Question: I have registered and uploaded my receiver.html file (receiver app) and registered it hence I have got an app ID from Google. So when I tried to cast same app, It shows me error on TV is
I tried to debug through it, So I opened Chrome-Cast in debug mode and I captured the screenshot of error message .
But when I enter URL of file '(given during registration of receiver app)', it opens in my browser, means URL is not incorrect.
So what is the problem exactly, what is missing or am I doing something wrong??
I am strucked badly over here. cant able to proceed.
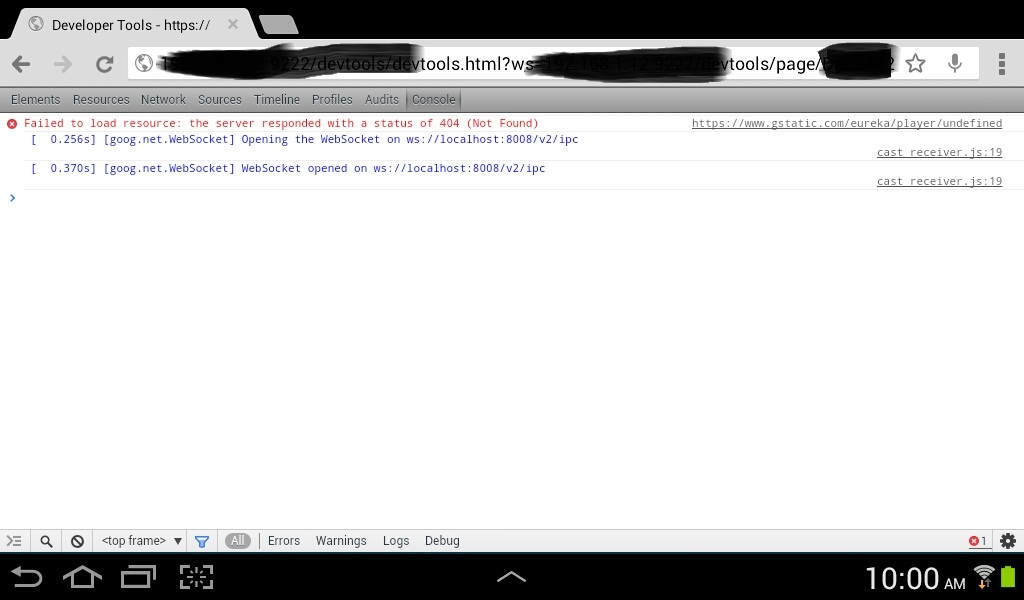
Answer: Did you see the url that it shows on the very first line of your error in the debugger?